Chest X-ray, AP view. Patient: 21 years old, sex M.
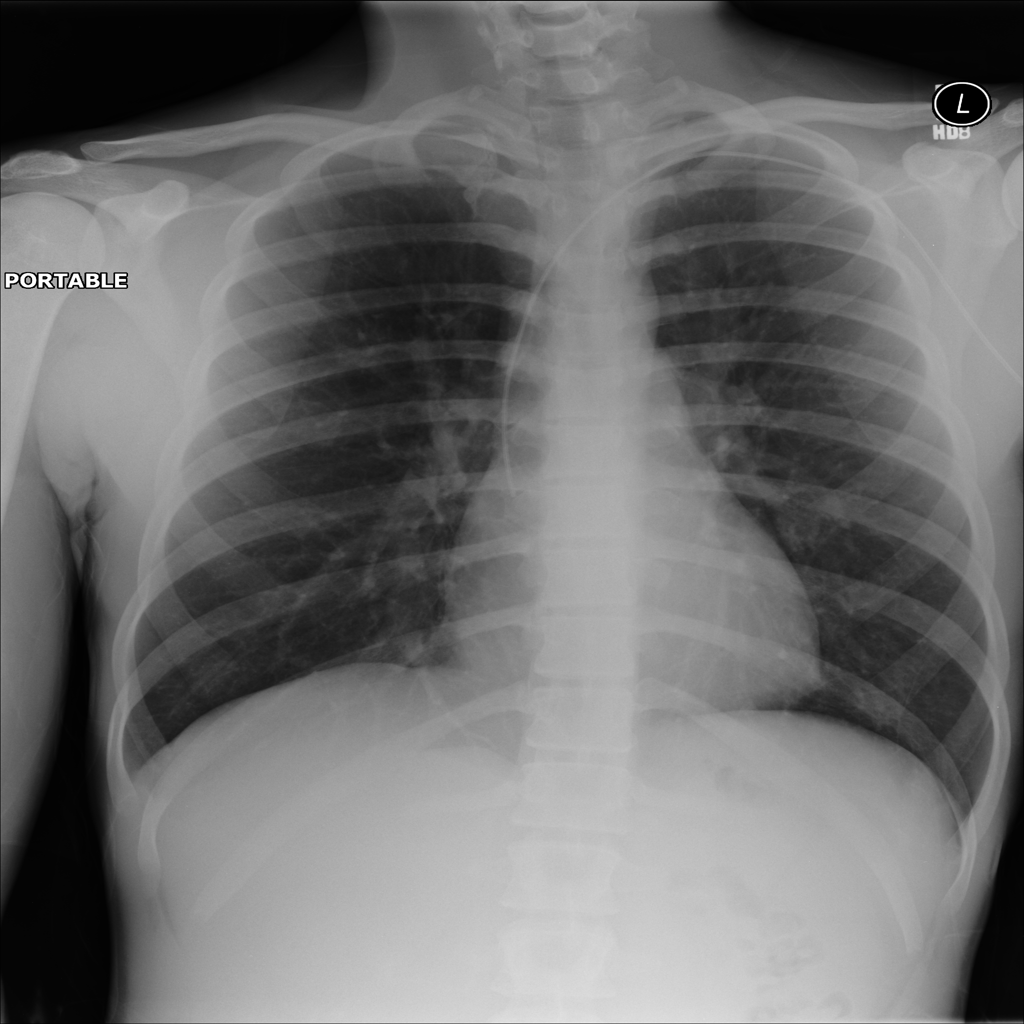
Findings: No Finding